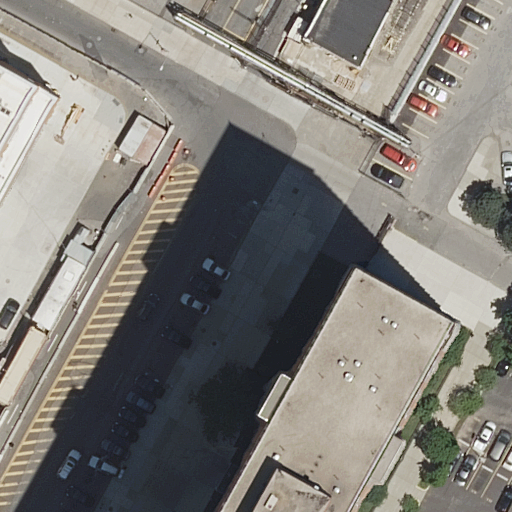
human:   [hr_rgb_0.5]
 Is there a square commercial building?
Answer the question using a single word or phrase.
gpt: no

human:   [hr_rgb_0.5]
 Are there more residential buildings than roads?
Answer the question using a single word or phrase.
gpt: no

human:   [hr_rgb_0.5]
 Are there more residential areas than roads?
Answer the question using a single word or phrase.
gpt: no

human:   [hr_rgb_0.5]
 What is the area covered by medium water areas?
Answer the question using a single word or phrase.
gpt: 0m2

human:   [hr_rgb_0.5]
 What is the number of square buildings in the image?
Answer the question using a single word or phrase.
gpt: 0

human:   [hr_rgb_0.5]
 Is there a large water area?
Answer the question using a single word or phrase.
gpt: no

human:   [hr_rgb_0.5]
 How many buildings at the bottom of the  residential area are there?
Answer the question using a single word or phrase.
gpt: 2

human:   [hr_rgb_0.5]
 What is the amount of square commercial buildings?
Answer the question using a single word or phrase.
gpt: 0

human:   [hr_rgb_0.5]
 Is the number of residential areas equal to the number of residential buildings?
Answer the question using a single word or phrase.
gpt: no

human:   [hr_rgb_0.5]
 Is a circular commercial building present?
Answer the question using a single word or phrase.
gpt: no

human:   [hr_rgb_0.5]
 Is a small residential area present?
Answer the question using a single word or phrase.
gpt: no

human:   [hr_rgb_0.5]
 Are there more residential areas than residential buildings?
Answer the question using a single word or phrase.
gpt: no

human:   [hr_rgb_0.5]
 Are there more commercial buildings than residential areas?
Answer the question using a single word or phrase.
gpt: no

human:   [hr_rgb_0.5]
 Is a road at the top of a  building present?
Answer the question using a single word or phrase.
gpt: yes

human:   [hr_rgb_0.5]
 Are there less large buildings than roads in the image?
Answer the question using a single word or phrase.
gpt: yes

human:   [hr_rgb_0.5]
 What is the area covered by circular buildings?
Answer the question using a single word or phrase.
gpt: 0m2

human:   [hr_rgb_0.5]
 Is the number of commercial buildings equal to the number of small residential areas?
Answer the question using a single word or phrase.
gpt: yes

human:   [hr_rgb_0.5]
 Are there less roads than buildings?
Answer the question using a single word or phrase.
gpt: no

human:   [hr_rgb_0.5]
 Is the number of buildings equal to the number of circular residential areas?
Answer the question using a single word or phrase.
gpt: no

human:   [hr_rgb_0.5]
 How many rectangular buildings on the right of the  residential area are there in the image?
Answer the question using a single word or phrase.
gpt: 2

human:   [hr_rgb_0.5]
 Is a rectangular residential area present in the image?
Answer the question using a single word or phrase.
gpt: yes

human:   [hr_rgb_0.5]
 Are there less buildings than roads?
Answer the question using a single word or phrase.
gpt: yes

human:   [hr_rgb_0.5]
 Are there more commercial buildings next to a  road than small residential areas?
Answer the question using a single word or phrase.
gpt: no

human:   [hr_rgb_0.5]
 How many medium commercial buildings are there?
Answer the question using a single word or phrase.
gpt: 0

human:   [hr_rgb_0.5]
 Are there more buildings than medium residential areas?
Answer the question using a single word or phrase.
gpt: yes

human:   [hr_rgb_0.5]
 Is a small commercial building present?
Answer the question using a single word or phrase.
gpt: no

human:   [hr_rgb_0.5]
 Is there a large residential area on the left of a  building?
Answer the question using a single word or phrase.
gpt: yes

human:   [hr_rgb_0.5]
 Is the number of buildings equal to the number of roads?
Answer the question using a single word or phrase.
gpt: no

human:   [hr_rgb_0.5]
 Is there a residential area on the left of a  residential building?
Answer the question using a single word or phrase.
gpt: yes

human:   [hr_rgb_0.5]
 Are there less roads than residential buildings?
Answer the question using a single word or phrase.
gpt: no

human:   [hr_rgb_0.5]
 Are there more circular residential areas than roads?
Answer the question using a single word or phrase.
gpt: no

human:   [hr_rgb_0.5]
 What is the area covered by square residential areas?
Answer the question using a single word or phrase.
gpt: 0m2

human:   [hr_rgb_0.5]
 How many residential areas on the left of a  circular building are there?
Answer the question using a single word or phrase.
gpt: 0

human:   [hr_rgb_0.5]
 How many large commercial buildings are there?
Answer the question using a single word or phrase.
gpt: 0

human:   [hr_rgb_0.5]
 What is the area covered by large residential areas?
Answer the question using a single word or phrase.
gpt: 10264m2

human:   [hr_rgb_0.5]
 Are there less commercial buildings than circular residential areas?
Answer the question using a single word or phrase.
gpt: no